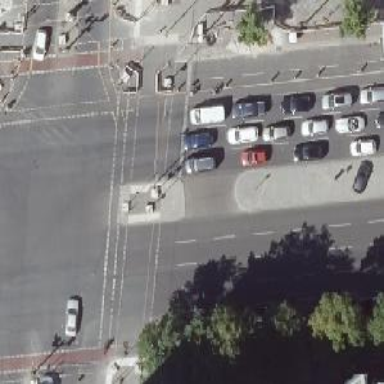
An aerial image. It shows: Footway located on traffic island.